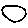
Label: circle